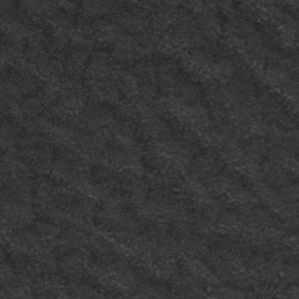
Label: frost